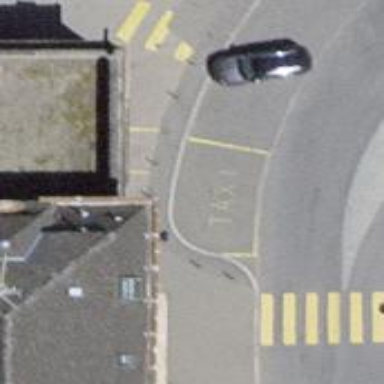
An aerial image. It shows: Bollard barrier.